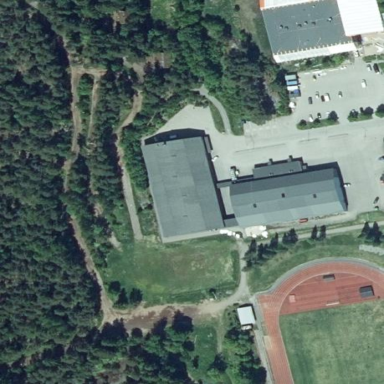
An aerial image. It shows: Building serving as sports centre for ice hockey and ice skating activities.